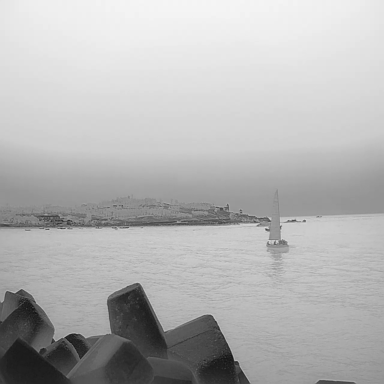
There is a canoe in the infrared image.